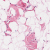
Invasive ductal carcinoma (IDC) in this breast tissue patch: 0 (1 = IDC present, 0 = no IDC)